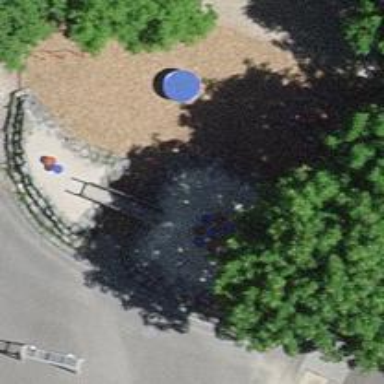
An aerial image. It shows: Playground area for leisure land.